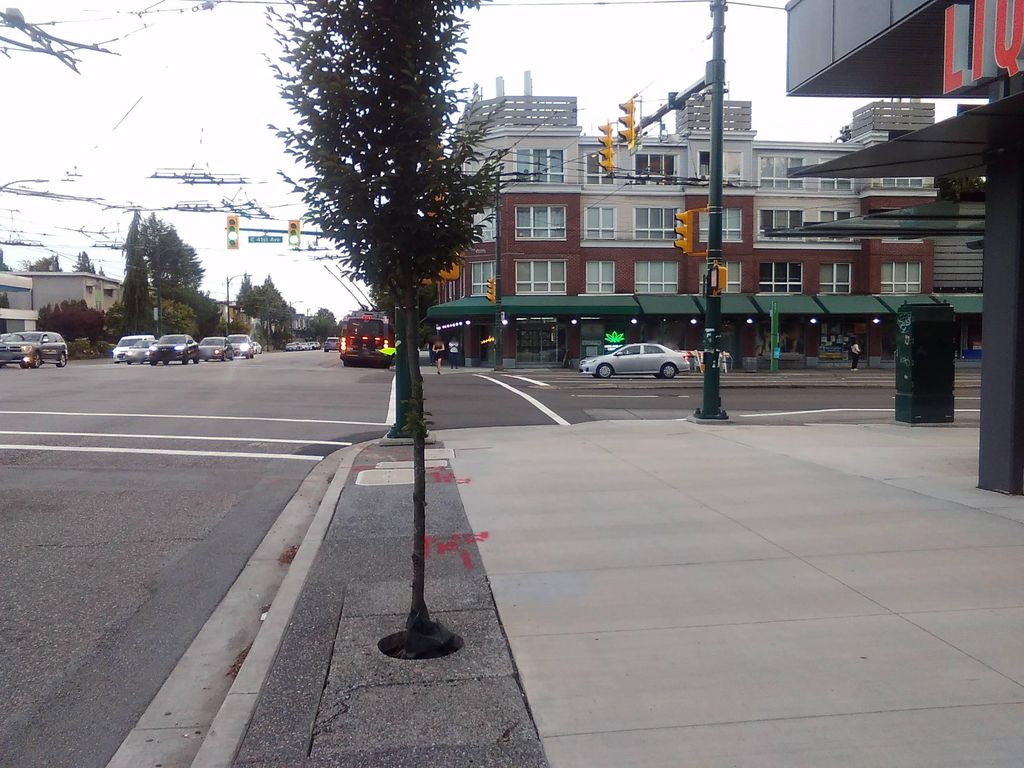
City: vancouver